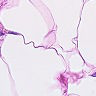
Metastatic tissue present: no